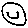
Label: smiley face